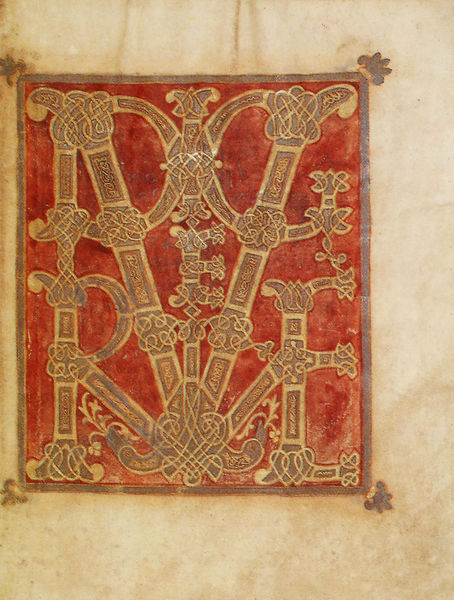
Titel: Sakramentar - Fragment und Evangelistar
Standort: Herkunftsort: Corvey (EU - D - Nds); Herkunftsort: Reichenau (EU - D - BW)
Institution: Leipzig, Universitätbibliothek
Schlagwörter: braun, grau, zeichen, rot, malerei, muster, ornament, alt, wand, bild, gold, stoff, schleifen, verzierung, buch, rechteck, druck, initialen, monogramm, seite, buchstabe, buchstaben, initiale, buchseite, pergament, wappen, mittelalter, miniatur, quadrat, frontispitz, handschrift, details, flechtwerk, buchmalerei, golg, majuskel, ineinander, majuskeln, großbuchstabe, book of kells, germanisch, r, g, e, d, p, v, c, najuskel, verschlugen, insitgnie